Question: I am trying to upload a Unity Project to GitHub using LFS. The size of the director is 306MB so I need to us LFS. It always freezes during the commit process which I quit with a control c. When I perform the push it goes then says "large files detected use LFS".
I perform the following steps where the directory is called "clickToMove"
'''
git lfs install
git lfs track "clickToMove"
git add .gitattributes
git add file clickToMove
git commit -m "commitMessage"
git push origin master
'''
I tried
git lfs track "clickToMove.**"
as per another Stack Overflow about the same issue
I also tried doing
git lfs track "clickToMove/Assets"
git lfs track "clickToMove/Library"
etc until all the subdirectories are tracked in the .gitattributes file
I get an error that says large files detected and to use LFS.

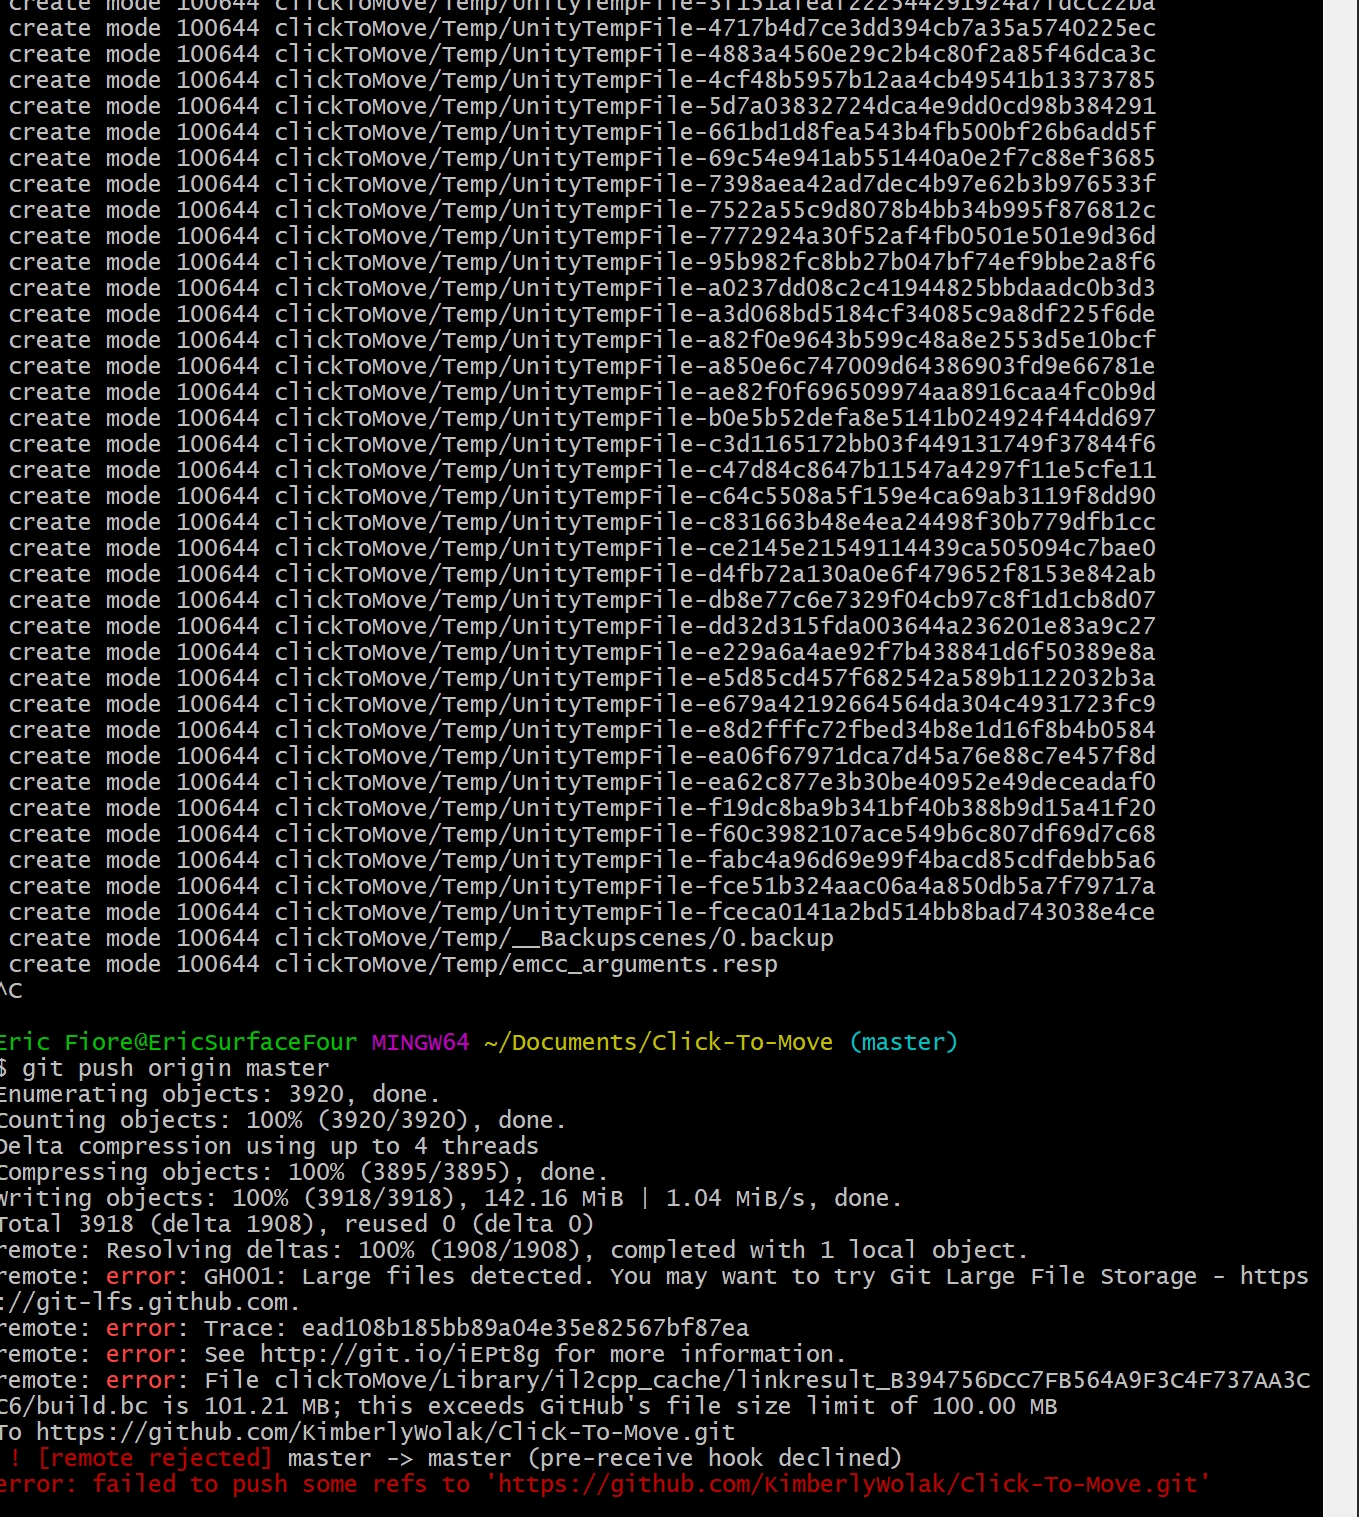
Answer: You should use for example
'git lfs track "*.png"'
'git lfs track "*.jpg"'
...
to track binary file types. Right now you are only tracking files called . Additionally you should setup a proper '.gitignore'. <URL> question.